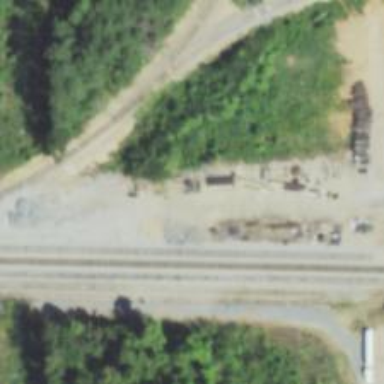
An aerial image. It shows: Abandoned railway siding.